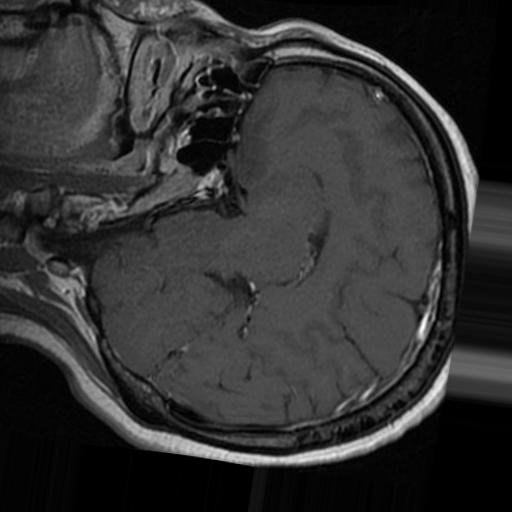
Label: brain_tumor